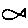
Label: fish